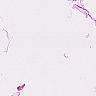
Metastatic tissue present: no